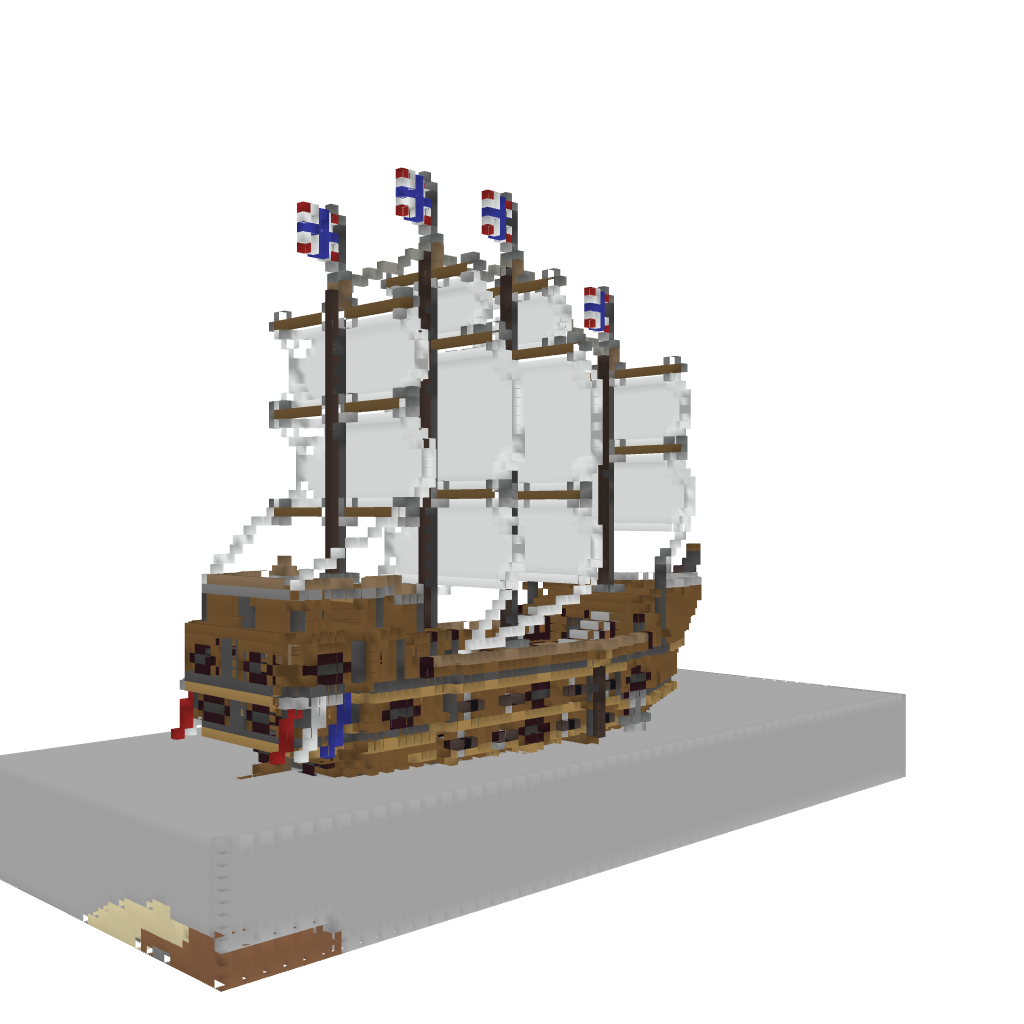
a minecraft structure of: Creative Temper's Trading Ship